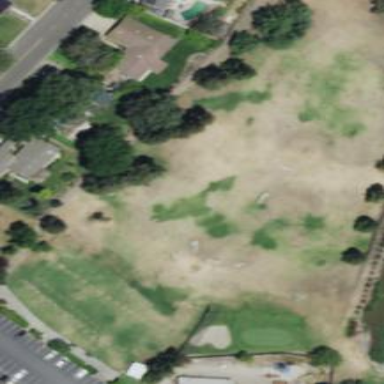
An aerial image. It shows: Golf fairway surrounded by grass.